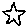
Label: star